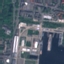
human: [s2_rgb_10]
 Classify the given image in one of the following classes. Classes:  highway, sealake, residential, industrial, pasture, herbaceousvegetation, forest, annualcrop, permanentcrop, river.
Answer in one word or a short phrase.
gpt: Industrial